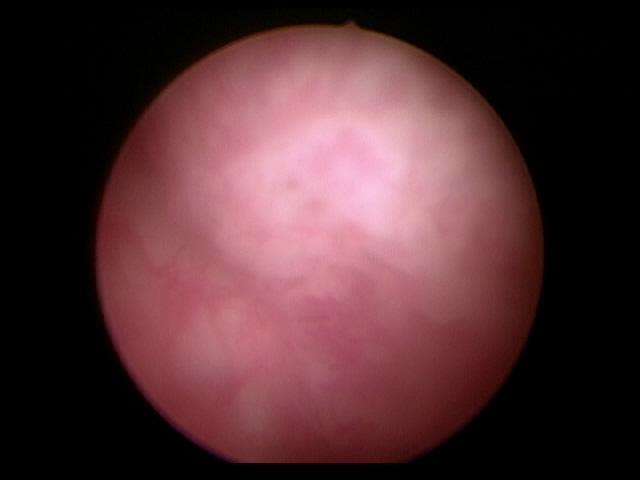
Modality: WLC
Class: Malignant
Subclass: HighGradePapillary
Lesion: Multifocal
Multifocal: 2 to 7
Stage: T1
Morphology: Papillary
Bladder cancer association: Yes